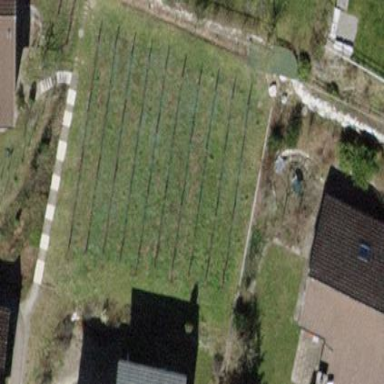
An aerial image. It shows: Vineyard where grapes are grown.